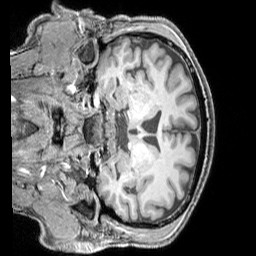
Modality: T1w
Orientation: coronal
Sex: male
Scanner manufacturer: siemens
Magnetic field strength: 3 T
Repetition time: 2.3 s
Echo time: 0.00226 s